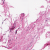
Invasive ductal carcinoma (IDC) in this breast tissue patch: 0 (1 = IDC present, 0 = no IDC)